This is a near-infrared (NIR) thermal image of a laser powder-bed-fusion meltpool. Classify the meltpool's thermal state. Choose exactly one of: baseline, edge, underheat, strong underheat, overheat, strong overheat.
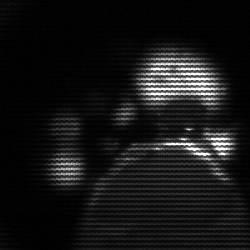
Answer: baseline